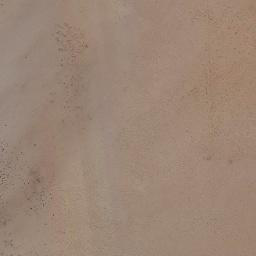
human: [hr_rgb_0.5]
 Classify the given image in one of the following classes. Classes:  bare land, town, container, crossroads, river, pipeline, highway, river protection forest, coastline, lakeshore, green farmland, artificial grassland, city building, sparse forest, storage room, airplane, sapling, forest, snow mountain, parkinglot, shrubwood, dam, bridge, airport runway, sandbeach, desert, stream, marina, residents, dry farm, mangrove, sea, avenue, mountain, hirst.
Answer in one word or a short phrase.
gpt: bare land